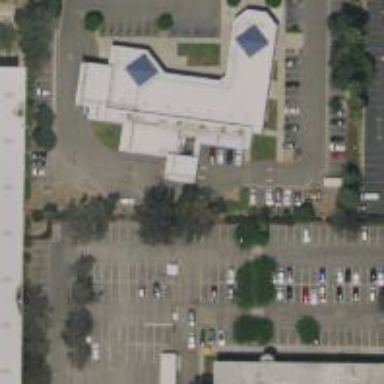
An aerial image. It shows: Government transportation office building.